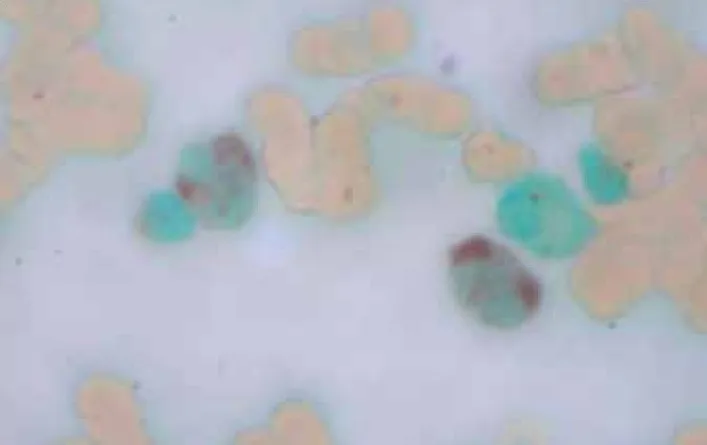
Alpha naphtyl butyrate esterase stain: Monocytic lineage is positive (monoblasts, promonocytes and monocytes) (100x).
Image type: pathology (immunostaining)